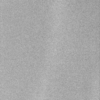
Label: not_dusty